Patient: sex F, age 61
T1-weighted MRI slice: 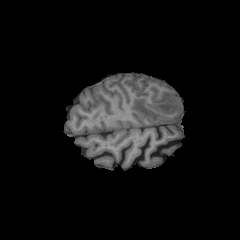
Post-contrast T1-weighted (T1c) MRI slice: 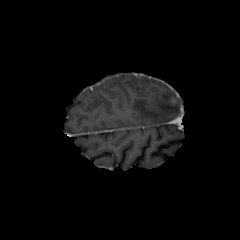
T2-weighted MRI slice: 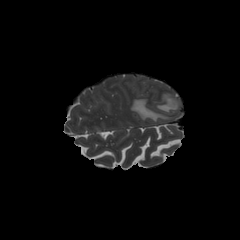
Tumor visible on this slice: yes
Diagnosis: Glioblastoma, IDH-wildtype
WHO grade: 4